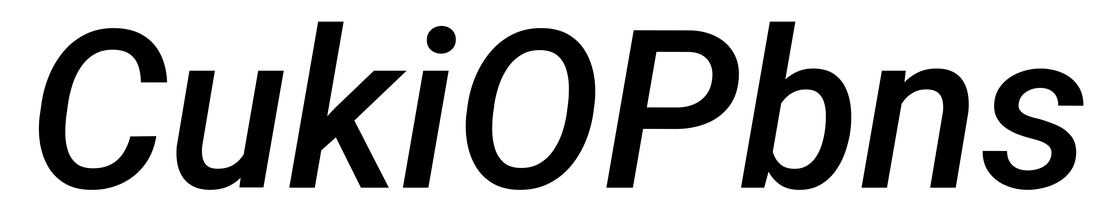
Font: Roboto-Italic_Medium_Italic